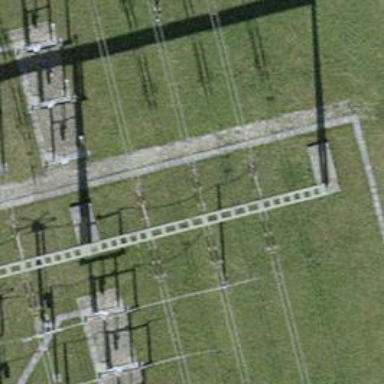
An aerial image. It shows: Insulator used in power equipment.